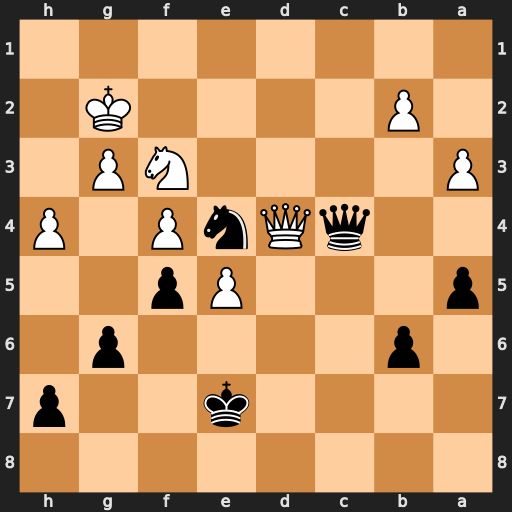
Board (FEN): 8/4k2p/1p4p1/p3Pp2/2qQnP1P/P4NP1/1P4K1/8
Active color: b
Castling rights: -
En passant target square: -
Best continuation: Qe2+ Kg1 Qxf3